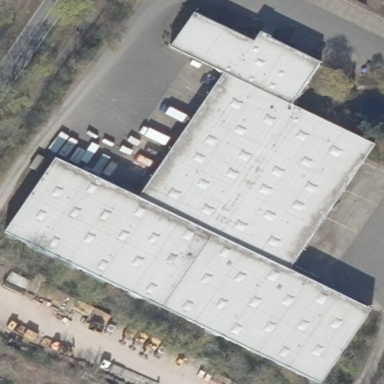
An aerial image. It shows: Flat roof building with grey roof.